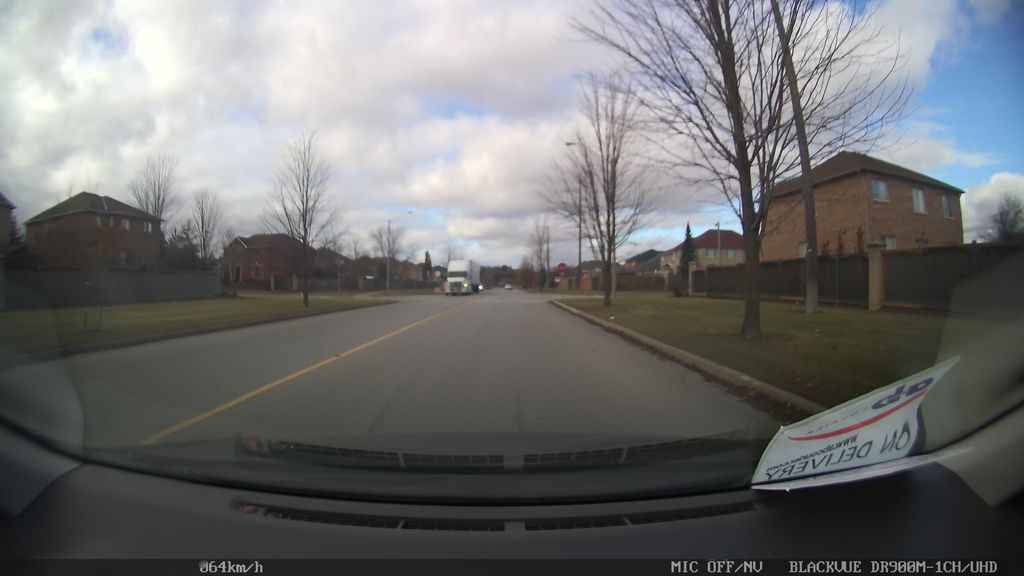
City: toronto